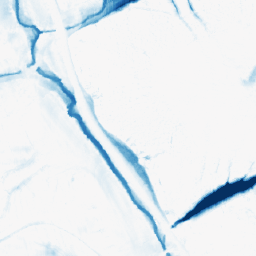
Category: morphological
Decomposition family: morphological_ellipse
Decomposition parameters: operation: closing
width: 30
height: 20
Upsampling method: area
Upsampling parameters: scale: 2
Upsampling scale: 2